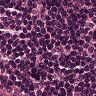
Metastatic tissue present: no